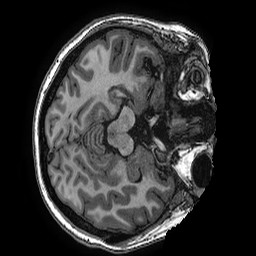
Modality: T1w
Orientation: axial
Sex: female
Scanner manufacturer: ge
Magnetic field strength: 3 T
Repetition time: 0.0077 s
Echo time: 0.003436 s